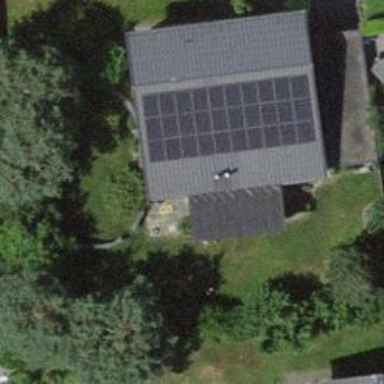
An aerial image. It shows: Solar power generator using photovoltaic panels.